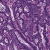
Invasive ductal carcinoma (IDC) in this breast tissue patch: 1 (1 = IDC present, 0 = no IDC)